Question: I am having two seemingly related problems accessing javascript function defined in different places. The first problem I am having is calling function I have defined from the console of firgbug or safari. I defined a function called getRed the looks like this:
'''
function getRed(row, col)
{
// do something stuff and return the red value as a float
}
'''
I would like to be able to test this function from the console but every time I try and call getRed(1,1); for example, I get an error like this: ReferenceError: getRed is not defined
Do I need to make a special call to define the namespace? I define this function in a javascript file called drawing.js which is define very early in my html page.
The other problem I am having is calling a function defined in that same drawing.js file from the onChange: method of my dojo color palette. Here is the code for the color palette:
'''
<script type="text/javascript" src="drawing.js"></script>
//the method colorChange is inside drawing.js which is defined before the dojo
//color palette
<script src="http://ajax.googleapis.com/ajax/libs/dojo/1.6/dojo/dojo.xd.js"
djConfig="parseOnLoad: true">
</script>
<script type="text/javascript">
dojo.require("dojox.widget.ColorPicker");
dojo.addOnLoad(function() {
var c = new dojox.widget.ColorPicker({
onChange: function(val)
{
console.log("BEFORE");
colorChange(val);
console.log("AFTER");
}
},
"picker1");
});
</script>
'''
Here is the definition of changeColor inside the file drawing.js:
'''
function colorChange(val)
{
console("colorChange!");
}
'''
Every time I click on the color palette I get the following error: ReferenceError: colorChange is not defined.
I am very new to javascript and I am sure that these two issue have a very similar and easy solution but I have not been able to find the answer online. Can anyone help me out?
I am pretty sure the script is being loaded as this screen shot shows:

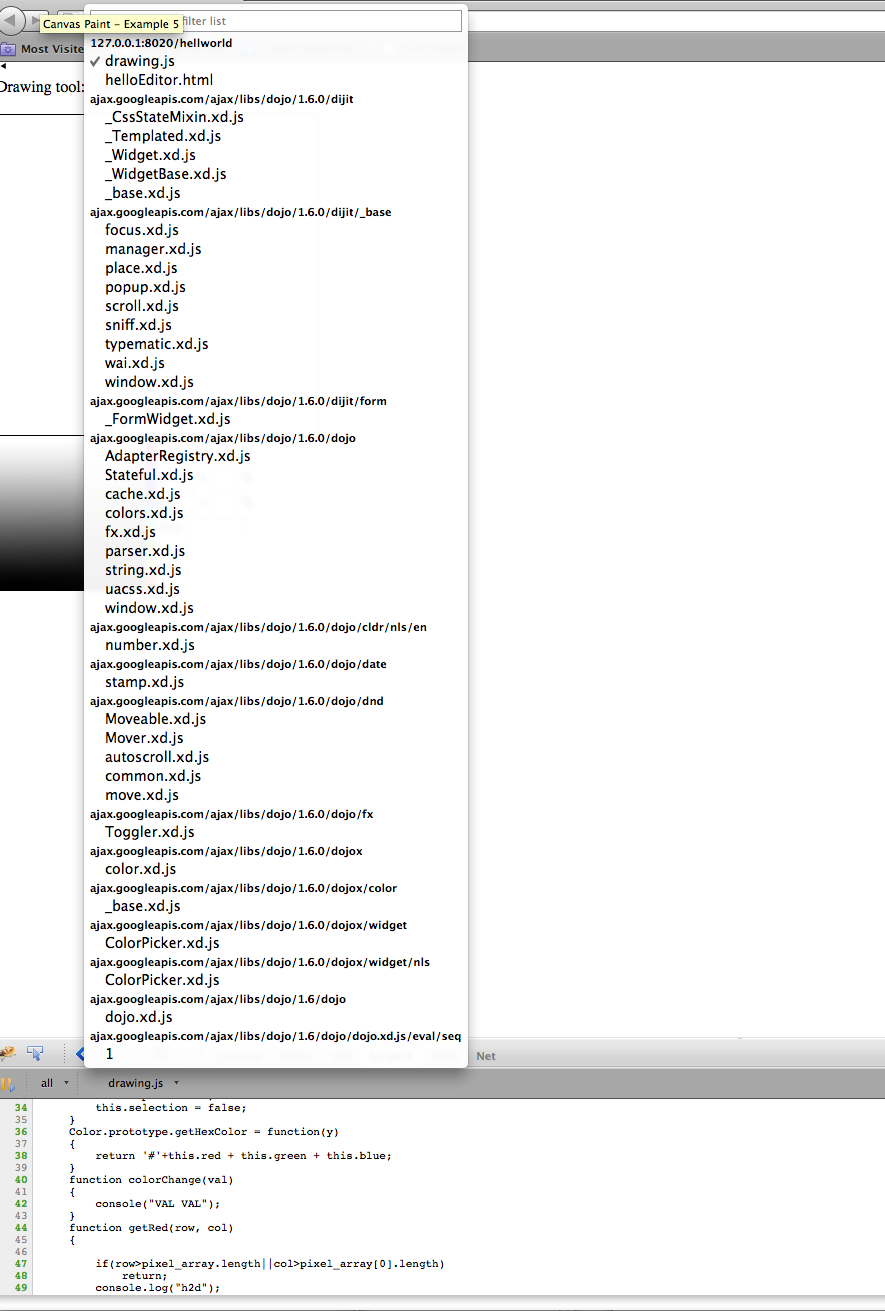
Answer: Console is in the same global scope as your page. Since 'getRed()' and 'colorChange()' are both defined in drawing.js and neither can be found in the global scope, I suspect drawing.js is not being properly included.
To check that drawing.js is actually included (i.e. and you have the file path correct), go to Firebug's Script tab. It'll list all scripts included on the current page.